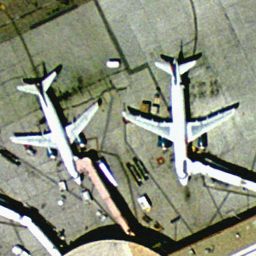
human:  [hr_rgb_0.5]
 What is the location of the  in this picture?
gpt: left and right